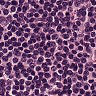
Metastatic tissue present: no